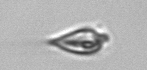
Label: Oxytoxum